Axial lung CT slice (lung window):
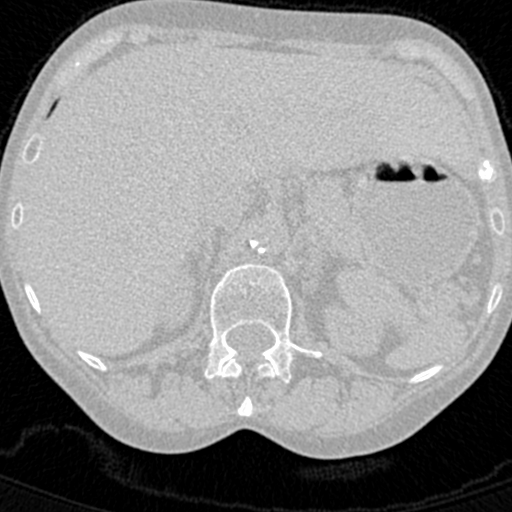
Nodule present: no